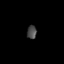
Tissue: lung
Cell type: Endothelial cells
Senescence score: 0.5441
Nuclear area (px): 124
Mean DAPI intensity: 72.726